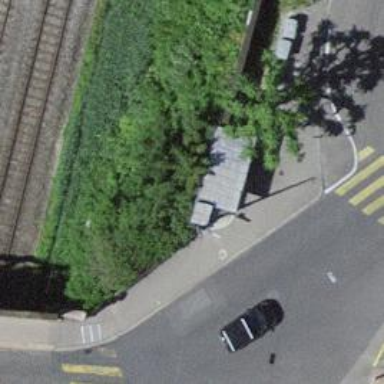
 serving as platform for public transportation."